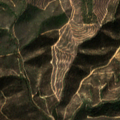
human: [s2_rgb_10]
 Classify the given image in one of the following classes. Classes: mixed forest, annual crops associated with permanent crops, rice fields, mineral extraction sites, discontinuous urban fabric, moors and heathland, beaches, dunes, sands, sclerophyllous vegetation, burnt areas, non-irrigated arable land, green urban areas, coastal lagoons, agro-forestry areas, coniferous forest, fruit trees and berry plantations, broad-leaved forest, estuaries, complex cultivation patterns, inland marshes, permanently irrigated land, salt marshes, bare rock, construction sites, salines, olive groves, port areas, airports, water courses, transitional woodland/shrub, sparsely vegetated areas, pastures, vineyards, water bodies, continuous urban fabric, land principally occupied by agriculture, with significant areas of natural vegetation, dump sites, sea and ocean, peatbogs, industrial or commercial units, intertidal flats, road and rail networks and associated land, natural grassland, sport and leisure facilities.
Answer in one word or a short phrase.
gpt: broad-leaved forest, transitional woodland/shrub